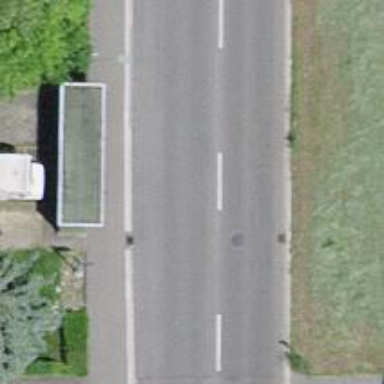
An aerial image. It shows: Tertiary road with sidewalk on the left.